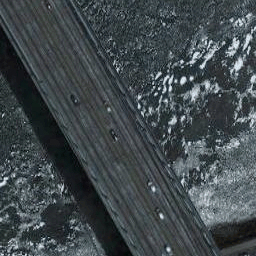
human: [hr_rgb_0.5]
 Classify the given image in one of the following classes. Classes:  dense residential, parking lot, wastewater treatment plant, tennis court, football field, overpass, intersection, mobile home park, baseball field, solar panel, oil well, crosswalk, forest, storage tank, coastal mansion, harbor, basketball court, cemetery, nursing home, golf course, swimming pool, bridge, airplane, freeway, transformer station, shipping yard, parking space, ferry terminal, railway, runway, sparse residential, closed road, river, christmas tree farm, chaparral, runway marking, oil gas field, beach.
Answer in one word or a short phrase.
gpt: bridge